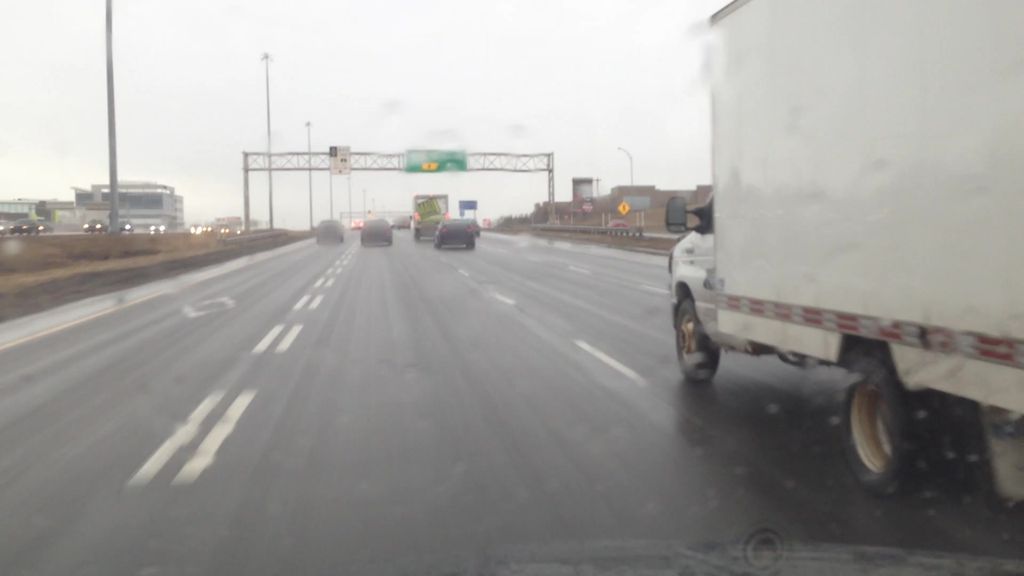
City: montreal